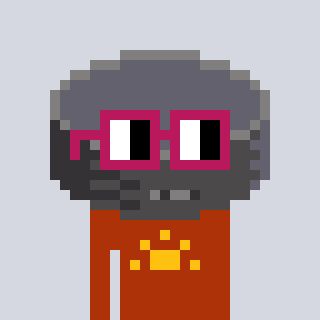
a pixel art character with square dark red glasses, a hockey puck-shaped head and a hotbrown-colored body on a cool background